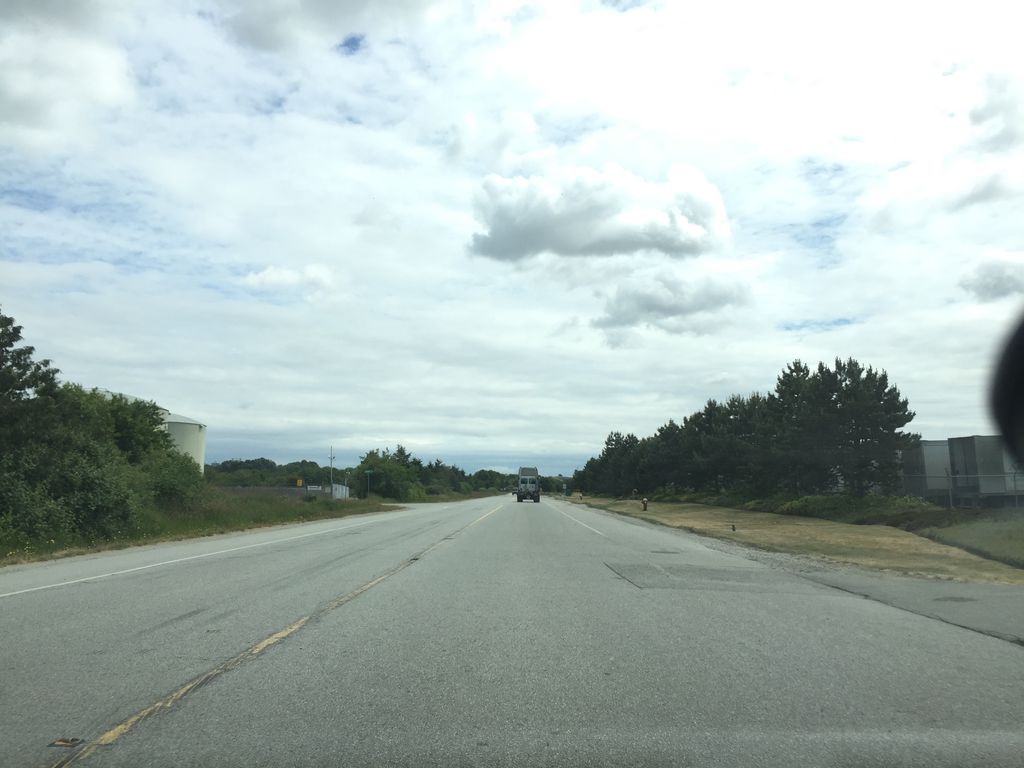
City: vancouver